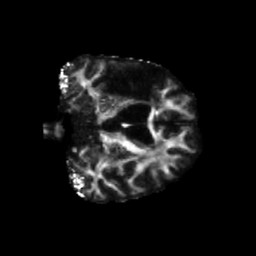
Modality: FA
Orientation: coronal
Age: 64
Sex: female
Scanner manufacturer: siemens
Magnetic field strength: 3 T
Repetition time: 5.47 s
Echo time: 0.0854 s